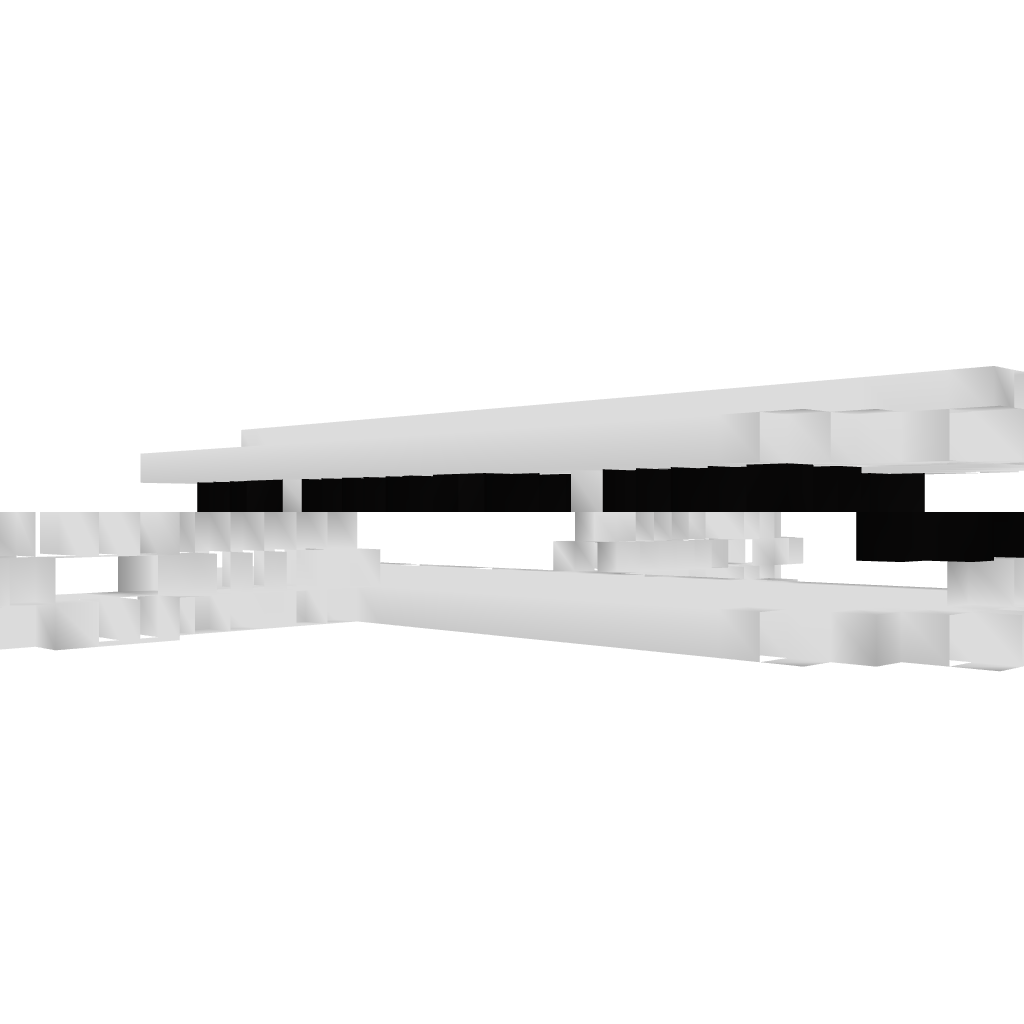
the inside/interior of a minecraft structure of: Plane